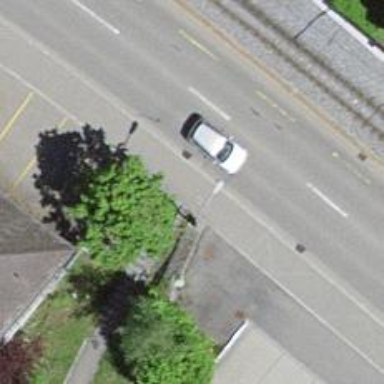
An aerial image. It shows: Set of steps on the road.